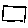
Label: square